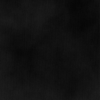
Label: dusty